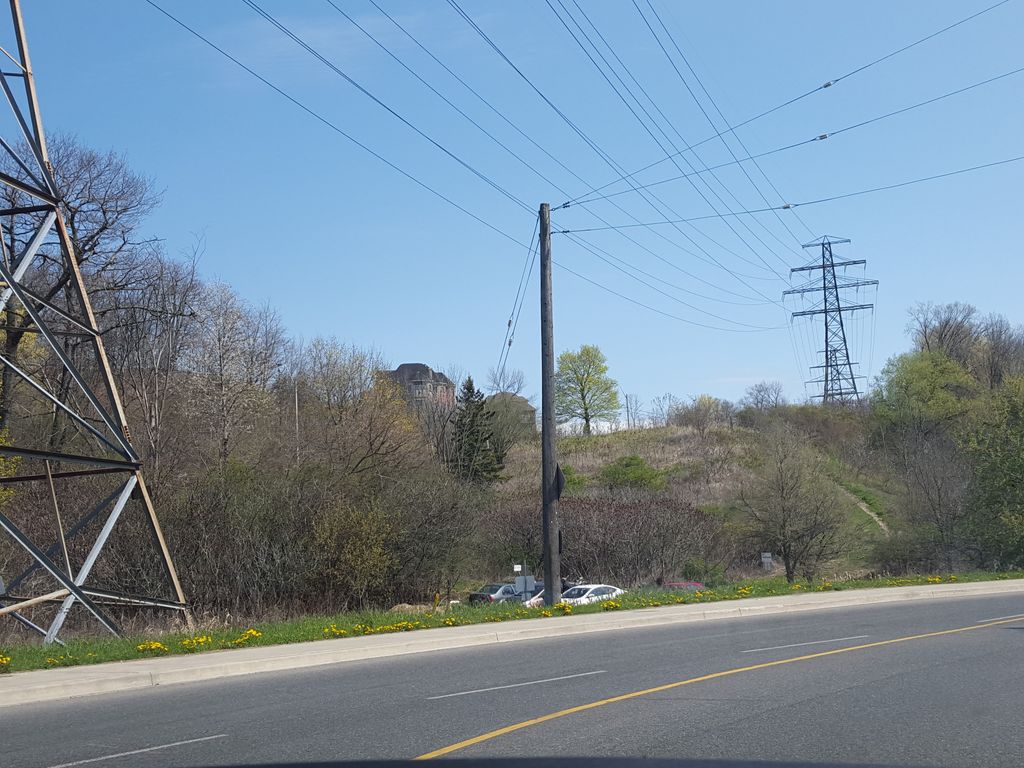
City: toronto